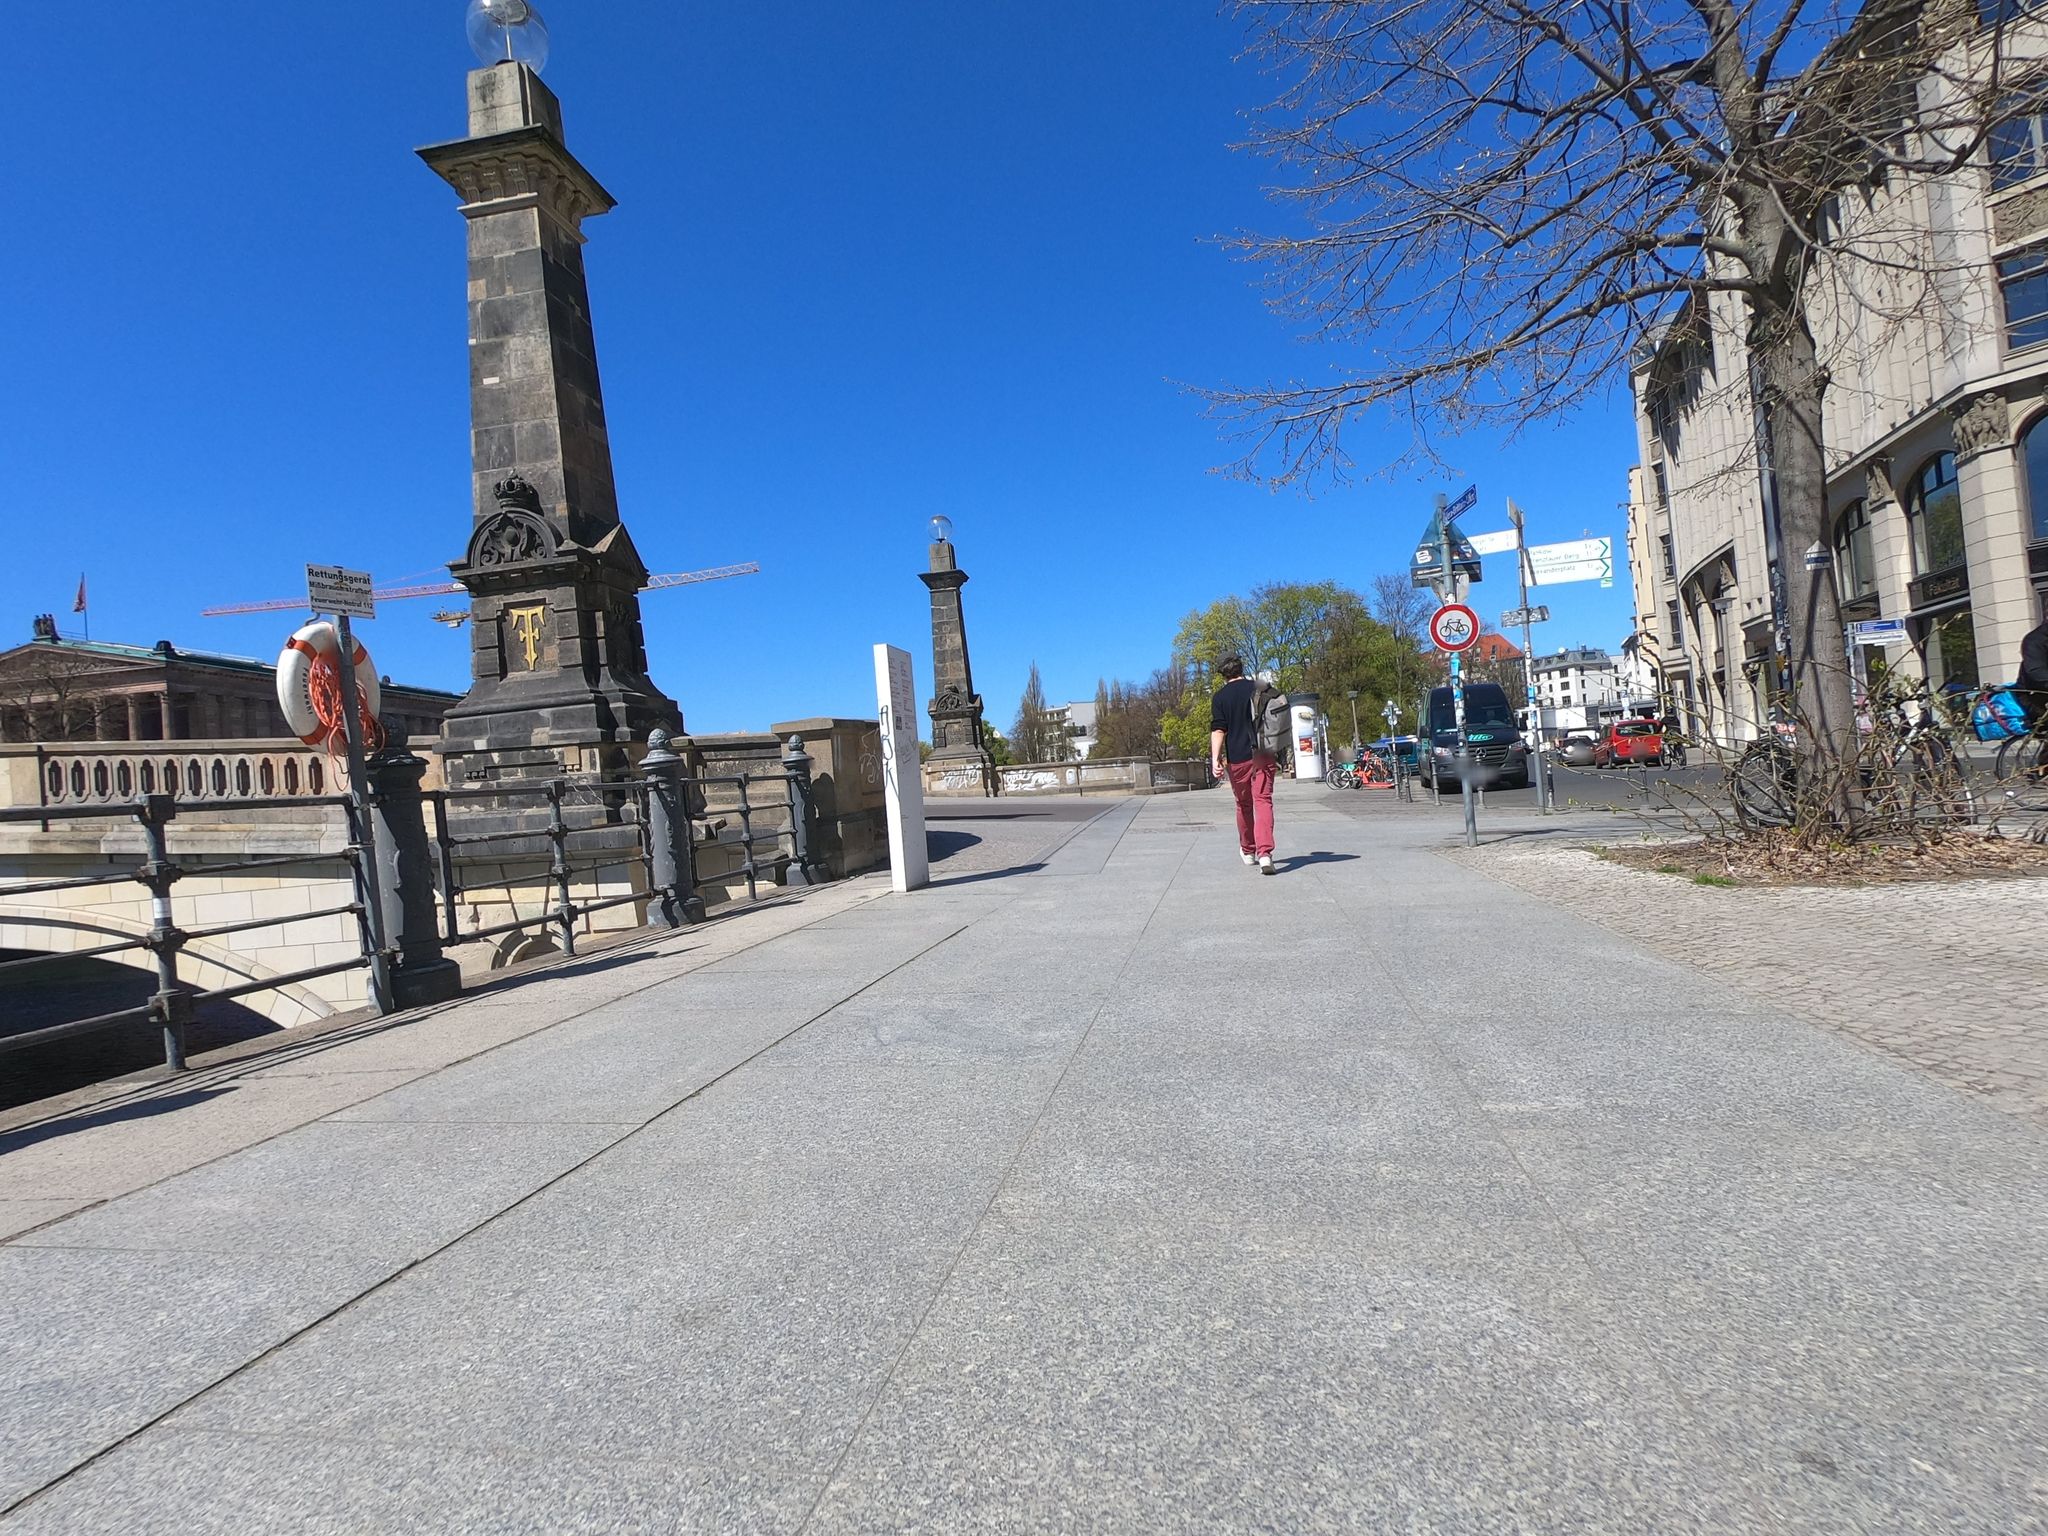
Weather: clear
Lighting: day
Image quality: good
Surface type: walking surface
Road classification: steps, footway
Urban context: urban centre
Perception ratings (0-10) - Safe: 5.09, Lively: 8.44, Beautiful: 7.91, Boring: 5.22, Depressing: 2.61, Wealthy: 8.1